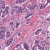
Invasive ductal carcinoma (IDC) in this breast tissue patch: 1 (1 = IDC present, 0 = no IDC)